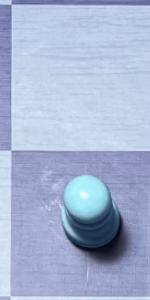
Label: Pawn_White